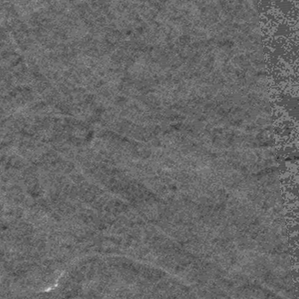
Label: frost